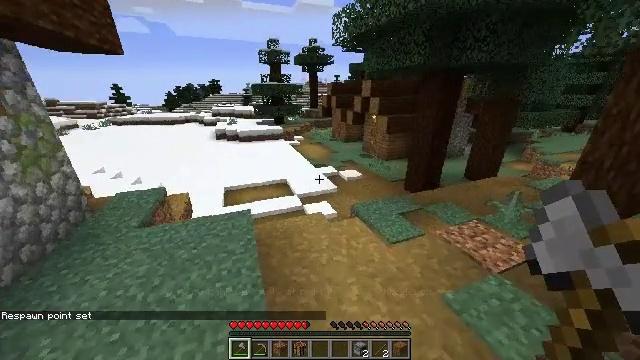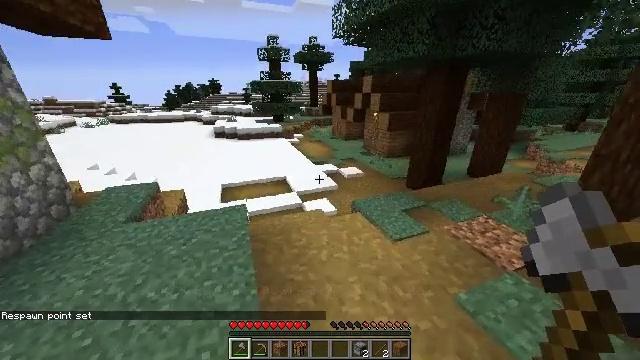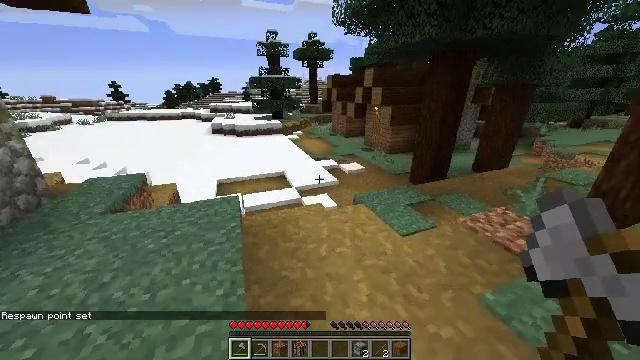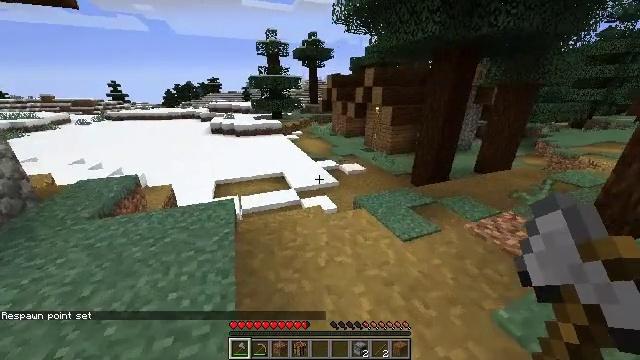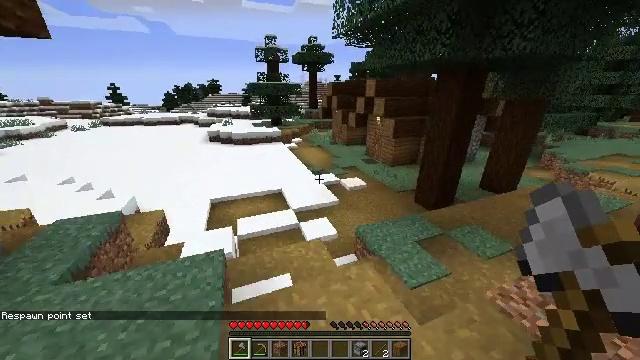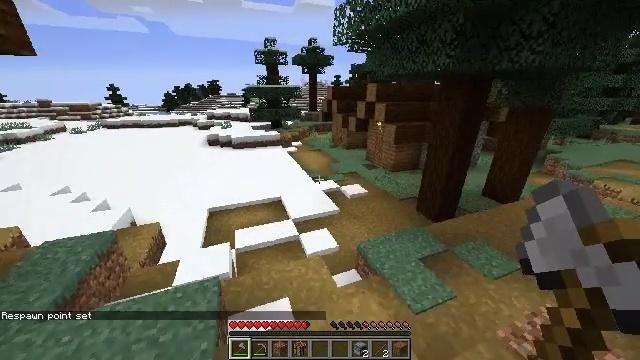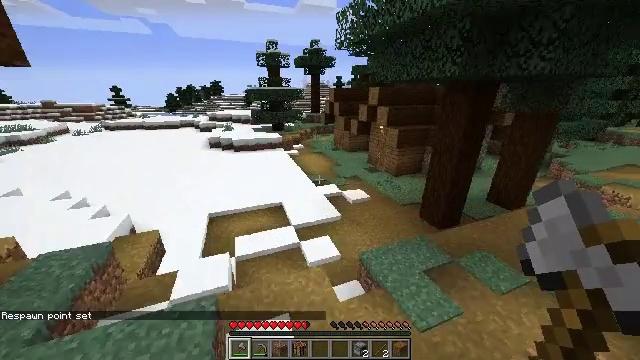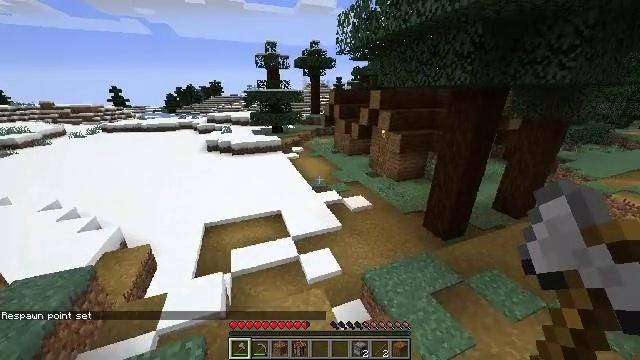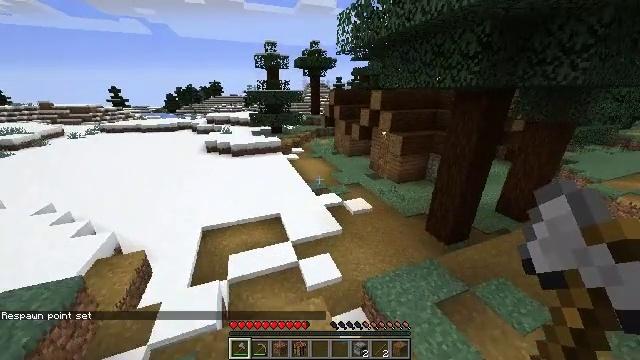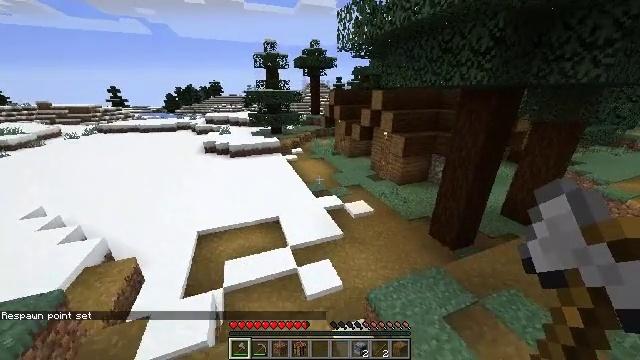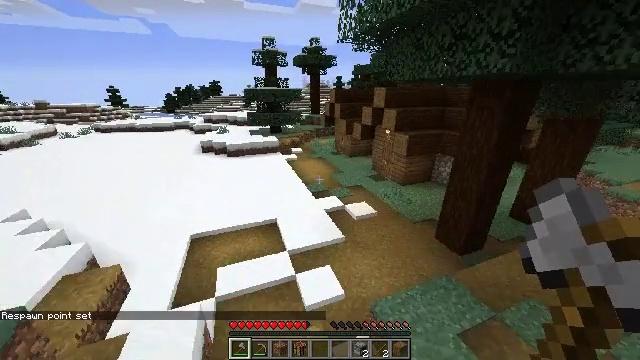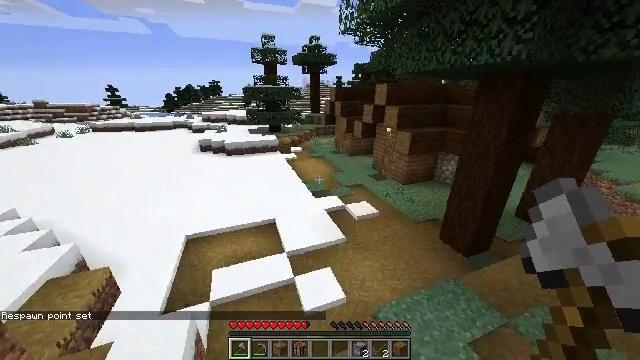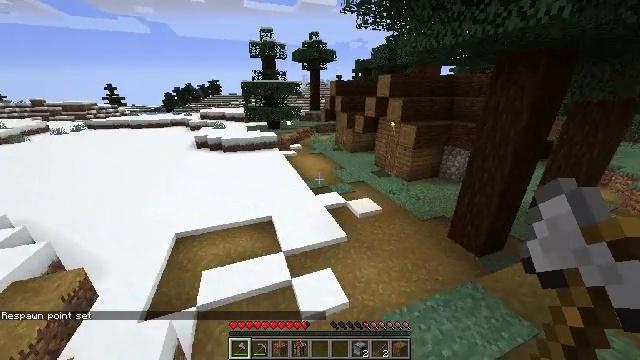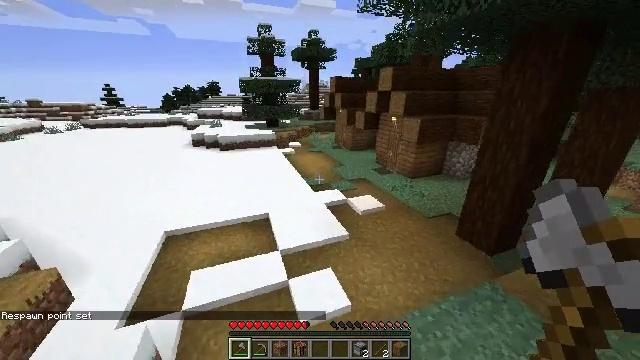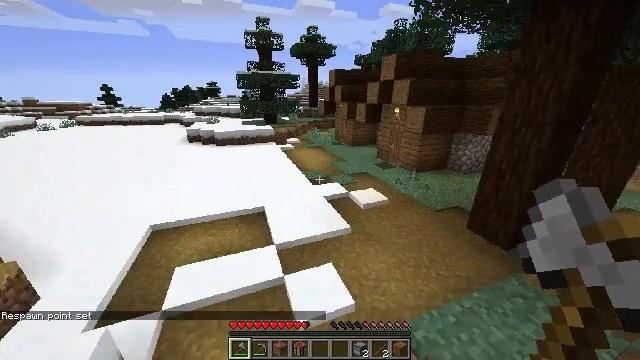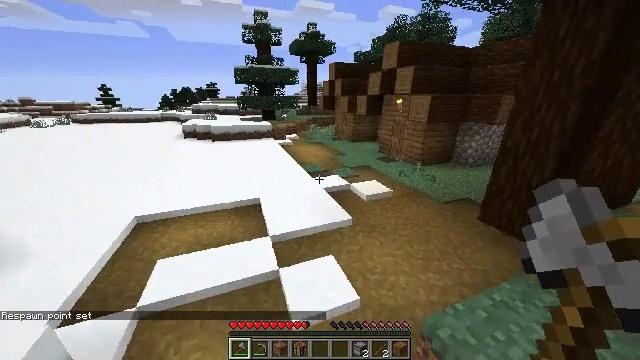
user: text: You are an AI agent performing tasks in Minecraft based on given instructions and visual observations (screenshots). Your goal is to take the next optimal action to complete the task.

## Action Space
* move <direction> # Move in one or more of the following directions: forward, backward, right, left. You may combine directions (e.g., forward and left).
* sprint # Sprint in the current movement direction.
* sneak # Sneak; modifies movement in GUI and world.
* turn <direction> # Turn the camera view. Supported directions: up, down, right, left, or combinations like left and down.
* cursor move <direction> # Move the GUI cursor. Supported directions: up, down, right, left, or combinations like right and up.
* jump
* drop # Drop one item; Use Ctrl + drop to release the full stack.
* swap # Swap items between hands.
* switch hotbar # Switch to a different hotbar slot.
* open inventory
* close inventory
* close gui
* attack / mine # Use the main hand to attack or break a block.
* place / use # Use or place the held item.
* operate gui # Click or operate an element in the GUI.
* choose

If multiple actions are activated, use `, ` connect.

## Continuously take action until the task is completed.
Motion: motion action
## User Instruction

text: Break the bookshelf for books.
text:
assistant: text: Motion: move forward, sprint, jump
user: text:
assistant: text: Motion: move forward, sprint, jump
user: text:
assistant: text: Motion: move forward, sprint, jump
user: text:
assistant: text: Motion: move forward, sprint, jump
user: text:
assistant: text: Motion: move forward, sprint, jump
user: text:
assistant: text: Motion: move forward, sprint, jump
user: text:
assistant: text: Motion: move forward, sprint, jump
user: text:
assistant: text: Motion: move forward, sprint, jump
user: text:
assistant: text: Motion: move forward, sprint, jump
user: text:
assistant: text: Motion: move forward, sprint, jump
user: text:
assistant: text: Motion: move forward, sprint, jump
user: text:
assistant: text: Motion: move forward, sprint, jump
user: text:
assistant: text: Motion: move forward, sprint
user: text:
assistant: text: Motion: move forward, sprint
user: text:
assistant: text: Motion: move forward, sprint
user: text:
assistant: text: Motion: move forward, sprint
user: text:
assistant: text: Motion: move forward, sprint
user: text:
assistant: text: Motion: move forward, sprint
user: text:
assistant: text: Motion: move forward, sprint
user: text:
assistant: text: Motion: move forward, sprint
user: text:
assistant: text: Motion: move forward, sprint, turn up
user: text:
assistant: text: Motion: move forward, sprint, turn up
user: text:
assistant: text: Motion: move forward, sprint, turn up
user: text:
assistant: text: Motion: move forward, sprint
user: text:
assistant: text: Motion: move forward, sprint
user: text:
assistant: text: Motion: move forward, sprint
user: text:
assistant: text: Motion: move forward, sprint
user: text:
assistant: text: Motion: move forward, sprint, turn right
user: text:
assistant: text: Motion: move forward, sprint, turn right
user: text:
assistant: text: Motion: move forward, sprint, turn right